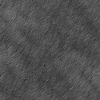
Label: not_dusty